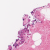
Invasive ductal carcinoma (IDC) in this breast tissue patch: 0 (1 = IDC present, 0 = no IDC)